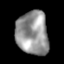
Tissue: lung
Cell type: Epithelial cells
Senescence score: 0.2156
Nuclear area (px): 1368
Mean DAPI intensity: 149.404